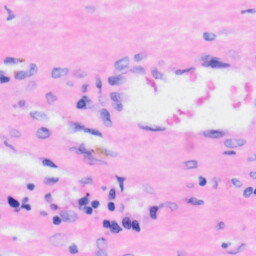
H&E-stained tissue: Liver